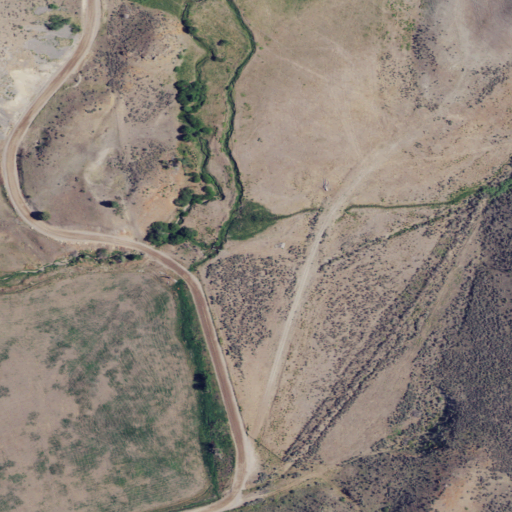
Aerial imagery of gap in Idaho named Red Rock Pass containing shrub, cultivated crops, grassland, open development, herbaceous wetlands, low intensity development, woody wetlands, and medium intensity development